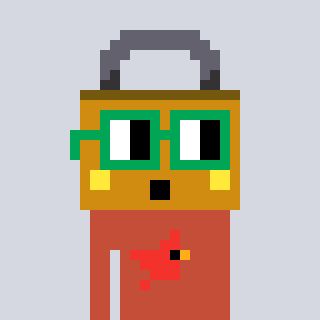
a pixel art character with square green glasses, a lock-shaped head and a rust-colored body on a cool background